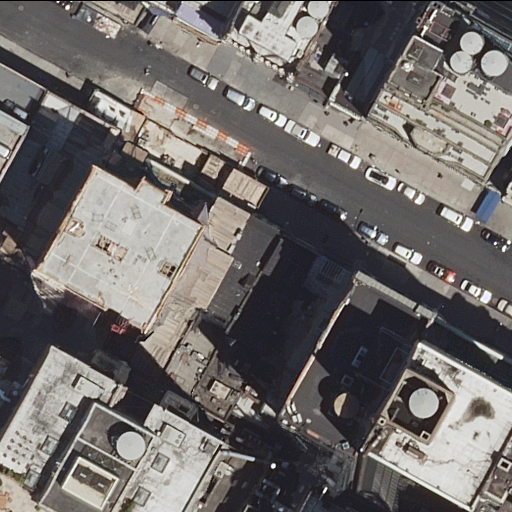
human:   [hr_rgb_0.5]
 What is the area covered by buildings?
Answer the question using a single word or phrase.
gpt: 8209m2

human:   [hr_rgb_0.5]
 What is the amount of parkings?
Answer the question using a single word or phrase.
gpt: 1

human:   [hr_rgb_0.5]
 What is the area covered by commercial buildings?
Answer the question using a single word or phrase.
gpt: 0m2

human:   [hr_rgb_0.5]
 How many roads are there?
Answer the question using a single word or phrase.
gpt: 1

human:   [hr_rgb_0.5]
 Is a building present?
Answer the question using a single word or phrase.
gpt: yes

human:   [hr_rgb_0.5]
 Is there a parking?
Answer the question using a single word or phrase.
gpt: yes

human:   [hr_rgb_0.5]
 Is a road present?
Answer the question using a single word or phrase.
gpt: yes

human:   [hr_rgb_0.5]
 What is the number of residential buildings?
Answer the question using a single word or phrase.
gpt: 23

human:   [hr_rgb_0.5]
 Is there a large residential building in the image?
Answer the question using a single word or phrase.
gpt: yes

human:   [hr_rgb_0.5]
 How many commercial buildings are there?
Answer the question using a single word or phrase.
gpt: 0

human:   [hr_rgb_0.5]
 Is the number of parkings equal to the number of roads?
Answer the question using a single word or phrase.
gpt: yes

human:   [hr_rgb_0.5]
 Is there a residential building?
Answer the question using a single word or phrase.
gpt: yes

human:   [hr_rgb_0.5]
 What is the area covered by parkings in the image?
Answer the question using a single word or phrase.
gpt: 940m2

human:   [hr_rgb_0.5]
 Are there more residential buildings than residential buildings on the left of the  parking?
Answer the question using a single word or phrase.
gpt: yes

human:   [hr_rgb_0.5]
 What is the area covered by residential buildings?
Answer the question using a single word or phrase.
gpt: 8209m2

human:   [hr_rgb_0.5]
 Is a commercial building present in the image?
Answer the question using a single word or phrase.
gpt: no

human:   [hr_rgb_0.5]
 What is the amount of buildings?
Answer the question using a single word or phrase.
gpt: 23

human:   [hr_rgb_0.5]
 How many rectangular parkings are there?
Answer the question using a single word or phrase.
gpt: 1

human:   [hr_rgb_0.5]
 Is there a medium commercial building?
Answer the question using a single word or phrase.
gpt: no

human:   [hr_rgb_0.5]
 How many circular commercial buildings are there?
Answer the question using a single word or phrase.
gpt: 0

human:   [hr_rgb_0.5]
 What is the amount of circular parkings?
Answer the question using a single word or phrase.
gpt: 0

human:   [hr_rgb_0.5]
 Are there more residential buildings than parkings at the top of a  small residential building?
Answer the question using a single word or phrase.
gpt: yes

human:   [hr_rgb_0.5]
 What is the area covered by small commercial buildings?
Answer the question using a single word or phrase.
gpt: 0m2

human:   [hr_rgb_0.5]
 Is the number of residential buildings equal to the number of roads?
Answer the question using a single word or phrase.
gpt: no

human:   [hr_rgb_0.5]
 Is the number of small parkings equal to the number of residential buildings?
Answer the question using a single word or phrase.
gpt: no

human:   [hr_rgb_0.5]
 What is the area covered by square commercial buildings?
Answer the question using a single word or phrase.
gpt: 0m2

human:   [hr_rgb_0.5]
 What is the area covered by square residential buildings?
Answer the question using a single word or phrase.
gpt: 0m2

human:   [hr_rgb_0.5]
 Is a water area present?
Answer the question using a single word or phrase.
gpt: no

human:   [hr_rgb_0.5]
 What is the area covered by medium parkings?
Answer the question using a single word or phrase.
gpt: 0m2

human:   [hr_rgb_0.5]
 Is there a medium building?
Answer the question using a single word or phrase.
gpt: yes

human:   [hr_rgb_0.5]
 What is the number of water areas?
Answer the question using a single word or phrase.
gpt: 0

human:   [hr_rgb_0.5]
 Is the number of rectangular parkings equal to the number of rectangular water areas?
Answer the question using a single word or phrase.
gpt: no

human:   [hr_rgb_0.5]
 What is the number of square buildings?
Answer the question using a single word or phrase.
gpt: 0

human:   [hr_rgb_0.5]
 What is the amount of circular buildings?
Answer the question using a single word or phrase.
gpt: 0

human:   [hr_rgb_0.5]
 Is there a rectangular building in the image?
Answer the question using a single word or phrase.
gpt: yes

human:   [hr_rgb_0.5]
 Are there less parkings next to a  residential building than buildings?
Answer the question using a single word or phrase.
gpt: yes

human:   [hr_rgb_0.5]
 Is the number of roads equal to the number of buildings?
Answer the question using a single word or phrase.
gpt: no

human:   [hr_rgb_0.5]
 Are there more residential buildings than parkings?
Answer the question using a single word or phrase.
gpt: yes

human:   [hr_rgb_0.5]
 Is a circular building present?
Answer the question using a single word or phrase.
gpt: no

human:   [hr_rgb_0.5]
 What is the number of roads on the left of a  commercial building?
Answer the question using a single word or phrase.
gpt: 0

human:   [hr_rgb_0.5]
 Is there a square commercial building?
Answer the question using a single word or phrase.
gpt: no

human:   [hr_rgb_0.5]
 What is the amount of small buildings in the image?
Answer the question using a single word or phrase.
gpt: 4

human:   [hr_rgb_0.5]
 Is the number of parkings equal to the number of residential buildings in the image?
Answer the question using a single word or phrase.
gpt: no

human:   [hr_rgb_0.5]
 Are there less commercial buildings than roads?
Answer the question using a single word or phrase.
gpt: yes

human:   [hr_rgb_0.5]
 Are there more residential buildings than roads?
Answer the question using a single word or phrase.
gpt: yes

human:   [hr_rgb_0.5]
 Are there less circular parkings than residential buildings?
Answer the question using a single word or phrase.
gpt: yes

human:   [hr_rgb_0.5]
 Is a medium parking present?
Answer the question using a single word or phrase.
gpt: no

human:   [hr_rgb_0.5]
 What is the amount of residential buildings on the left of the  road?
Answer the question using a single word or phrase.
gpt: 9

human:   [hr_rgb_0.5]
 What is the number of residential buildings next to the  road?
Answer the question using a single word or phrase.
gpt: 23

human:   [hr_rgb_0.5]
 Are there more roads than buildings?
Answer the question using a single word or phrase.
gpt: no

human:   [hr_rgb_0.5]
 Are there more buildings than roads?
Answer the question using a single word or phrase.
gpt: yes

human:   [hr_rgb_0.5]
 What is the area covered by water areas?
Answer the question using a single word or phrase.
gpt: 0m2

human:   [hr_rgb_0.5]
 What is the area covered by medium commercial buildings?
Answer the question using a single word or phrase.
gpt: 0m2

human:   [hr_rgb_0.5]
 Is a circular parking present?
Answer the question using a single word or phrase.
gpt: no

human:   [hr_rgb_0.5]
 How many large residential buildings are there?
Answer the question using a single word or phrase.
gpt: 7

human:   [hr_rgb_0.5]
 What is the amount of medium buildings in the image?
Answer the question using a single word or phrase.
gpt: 12

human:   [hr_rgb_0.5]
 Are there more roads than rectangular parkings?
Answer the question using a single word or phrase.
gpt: no

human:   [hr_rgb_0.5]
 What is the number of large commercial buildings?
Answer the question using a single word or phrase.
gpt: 0

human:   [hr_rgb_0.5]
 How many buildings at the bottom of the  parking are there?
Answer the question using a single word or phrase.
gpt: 14

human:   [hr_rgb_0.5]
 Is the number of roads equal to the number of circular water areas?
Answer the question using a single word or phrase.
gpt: no

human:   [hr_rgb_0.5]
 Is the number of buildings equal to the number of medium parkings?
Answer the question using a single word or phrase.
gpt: no

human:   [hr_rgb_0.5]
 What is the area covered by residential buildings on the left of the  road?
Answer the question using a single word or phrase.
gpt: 3688m2

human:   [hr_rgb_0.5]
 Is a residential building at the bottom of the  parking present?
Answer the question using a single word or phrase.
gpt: yes

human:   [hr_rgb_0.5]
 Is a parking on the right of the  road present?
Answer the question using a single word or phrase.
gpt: no